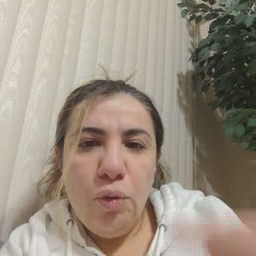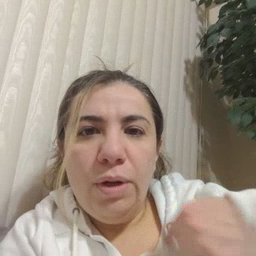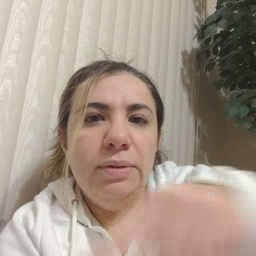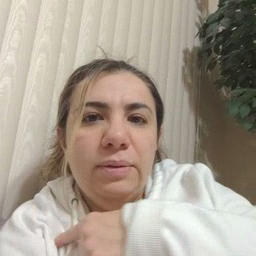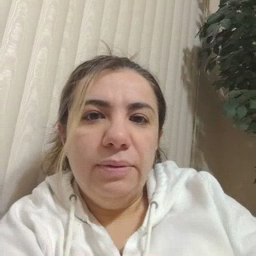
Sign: weus